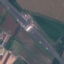
Land use / land cover class: Highway